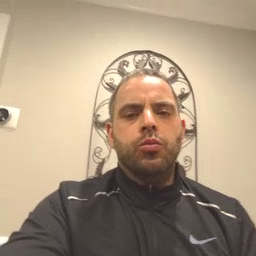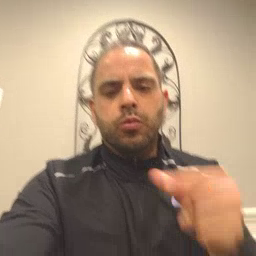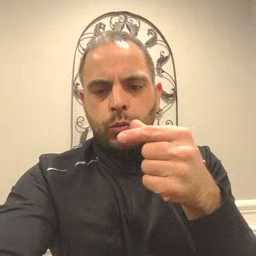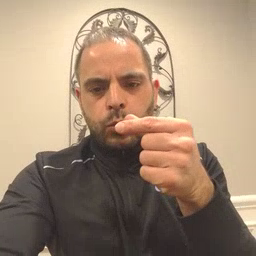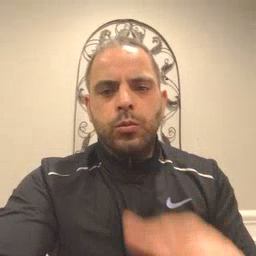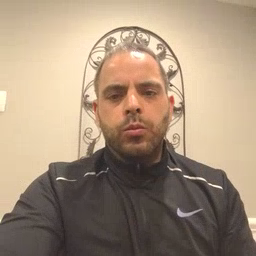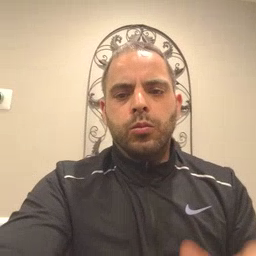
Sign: green